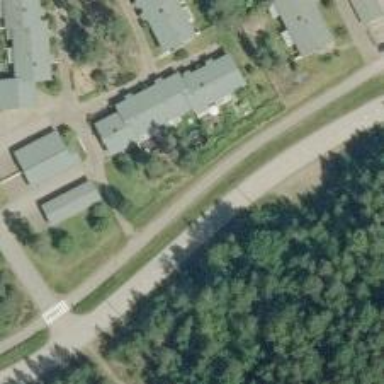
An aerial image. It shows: Asphalt cycleway.